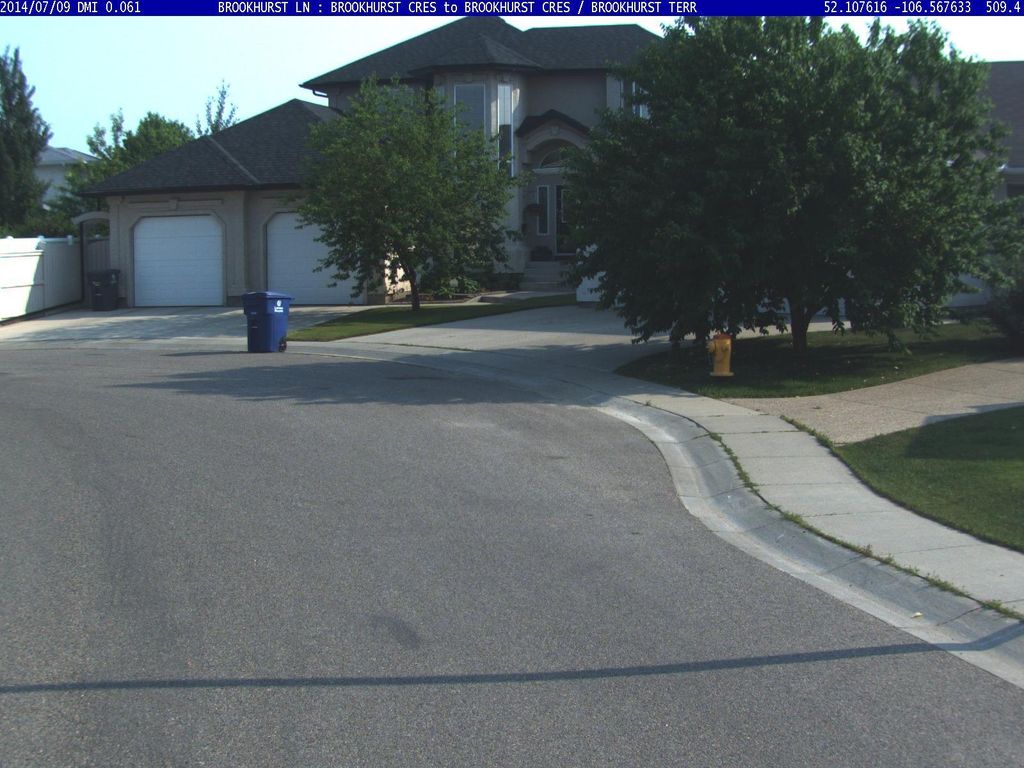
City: saskatoon